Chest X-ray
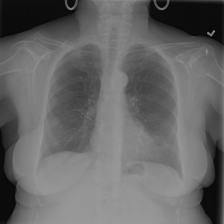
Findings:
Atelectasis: negative
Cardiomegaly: negative
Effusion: negative
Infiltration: negative
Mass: negative
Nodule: negative
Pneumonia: negative
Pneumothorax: negative
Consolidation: negative
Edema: negative
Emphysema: negative
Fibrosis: negative
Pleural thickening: negative
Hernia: negative